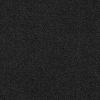
Atmospheric dust classification: dusty